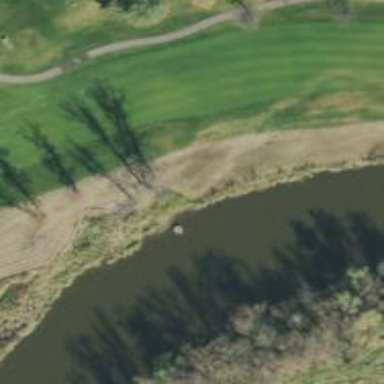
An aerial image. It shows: Scenic golf fairway.